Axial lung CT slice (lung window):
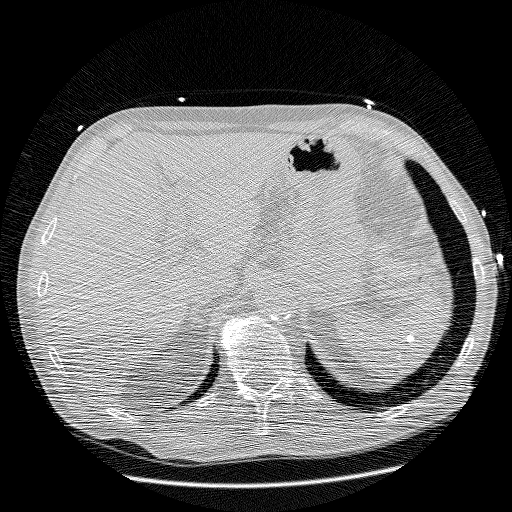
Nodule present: no